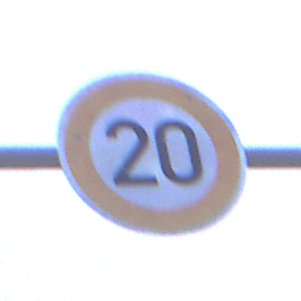
Verkehrszeichen: Geschwindigkeit20
Umgebung: Outdoor, Urban
Tageszeit: SunriseSunset
Wetter: Overcast
Licht: Natural
Jahreszeit: NotSpecified
Kontrast: LowContrast